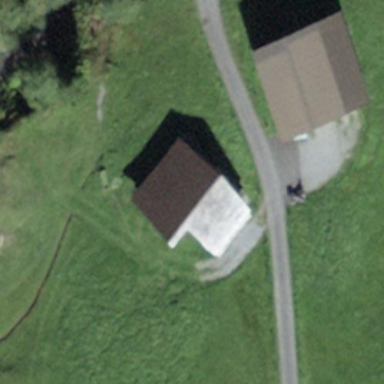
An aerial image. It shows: Barn.